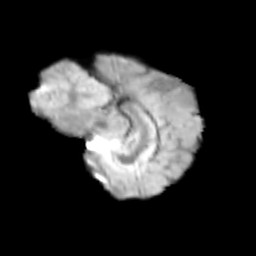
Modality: T2w
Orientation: sagittal
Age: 14
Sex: female
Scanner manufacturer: siemens
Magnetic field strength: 3 T
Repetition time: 3.8 s
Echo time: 0.07 s